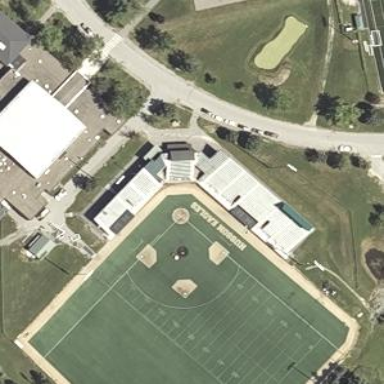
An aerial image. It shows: University building located within sports center.